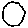
Label: circle